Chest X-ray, AP view. Patient: 62 years old, sex M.
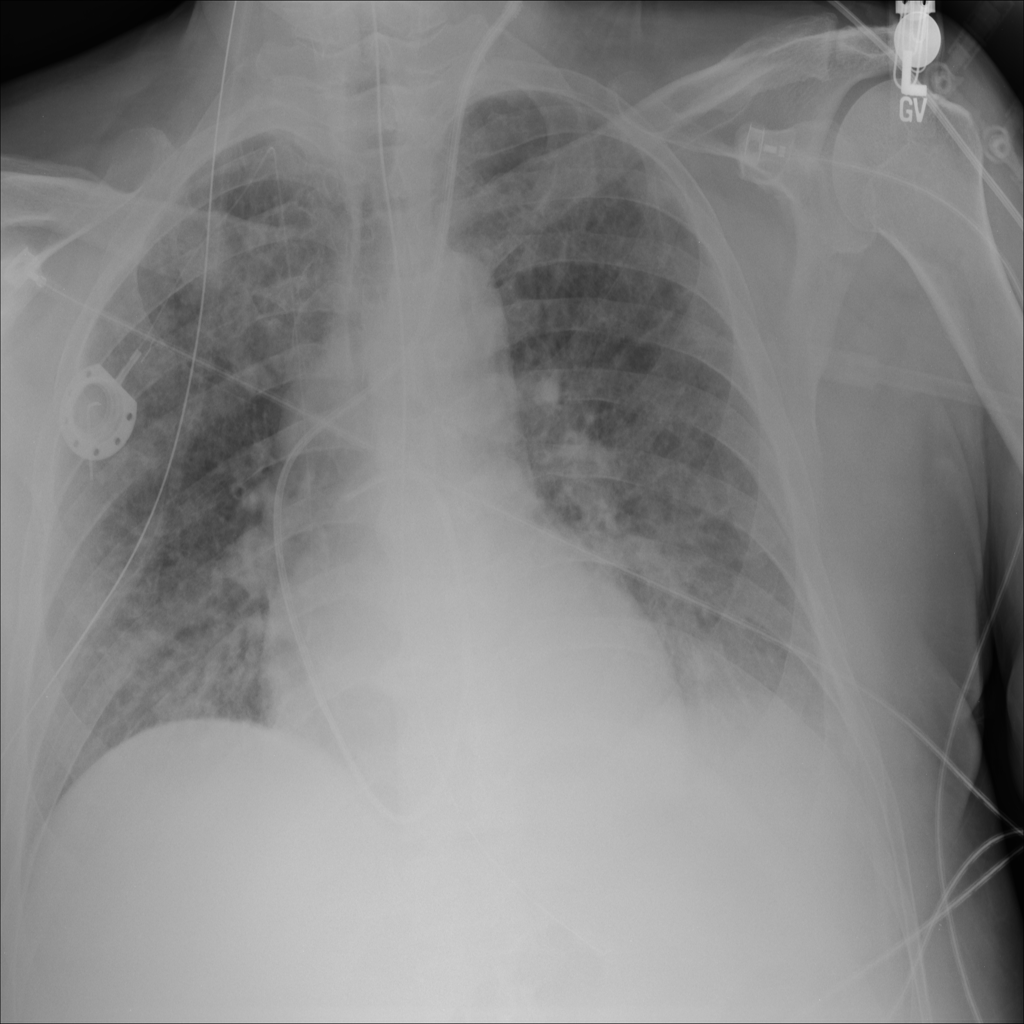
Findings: No Finding